I will show an image sequence of human cooking. I have annotated the images with numbered circles. Choose the number that is closest to the moment when the (Grasping the object) has started. You are a five-time world champion in this game. Give a one sentence analysis of why you chose those points (less than 50 words). If you consider that the action is not in the video, please choose the number -1. Provide your answer at the end in a json file of this format: {"points": []}
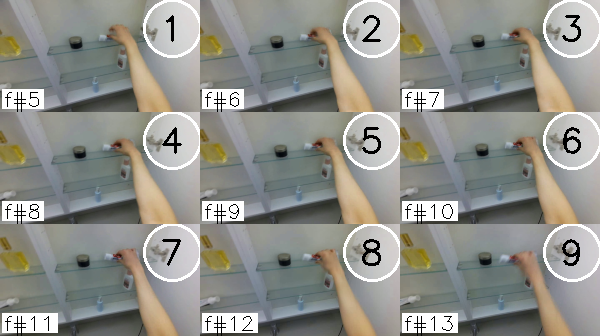
Frame 1 shows the clearest moment of hand-object contact.
{"points": [1]}